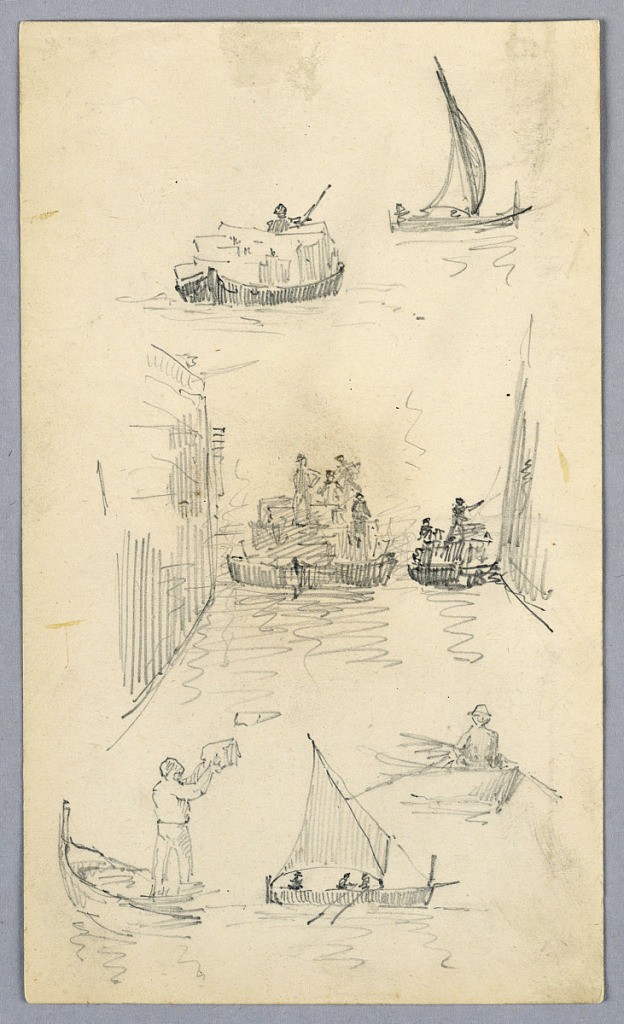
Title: Sketches of Boats
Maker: Arnold William Brunner, American, 1857–1925
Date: ca. 1881
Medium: Graphite on paper
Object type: Drawing
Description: Barges, center and upper left, with cargo. Sail-boats, upper right and below, and a rowboat. Figures in on boats and barges.